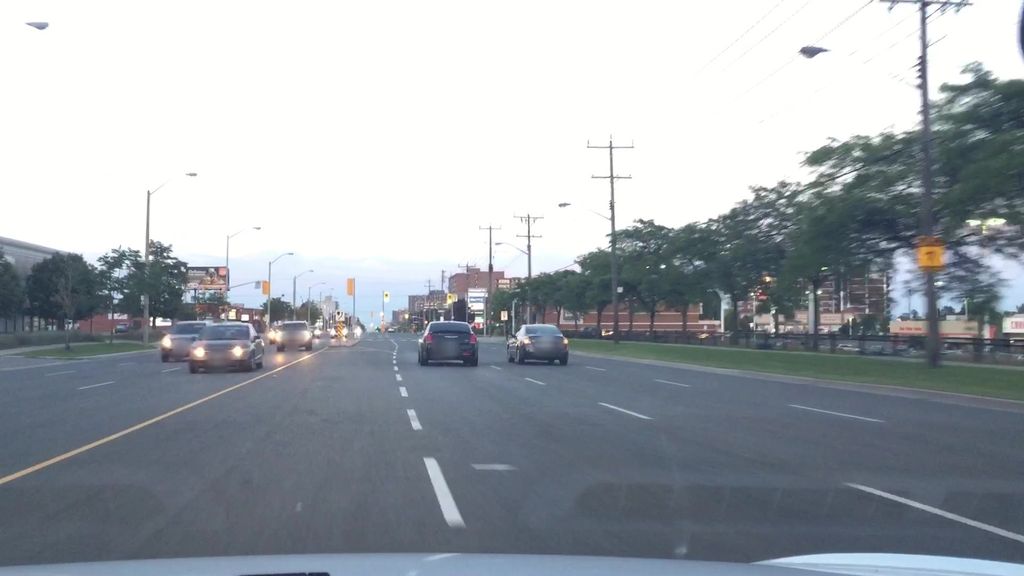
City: toronto